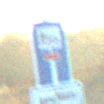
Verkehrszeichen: SackgasseRadverkehrFussgaengerDurchlaessig
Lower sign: HinweisGeaenderteVorfahrtVerkehrsfuehrungVerkehrsregelung3
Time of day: SunriseSunset
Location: Outdoor (RoadRail)
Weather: PartlyCloudy
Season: NotSpecified
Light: Natural